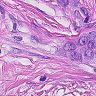
Metastatic tissue present: yes